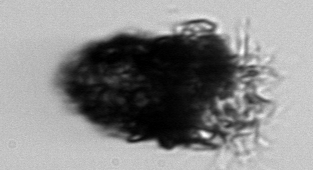
Label: Stenosemella_pacifica